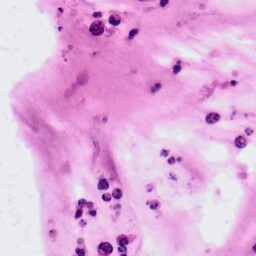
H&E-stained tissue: Colon